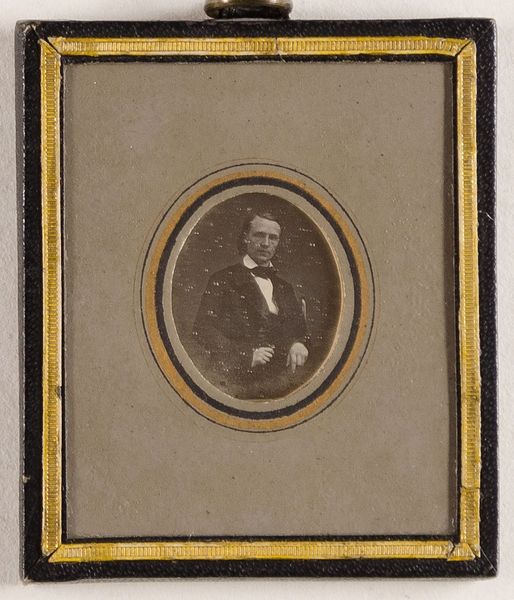
Titel: Unbekannter Mann
Standort: Hamburg
Institution: Museum für Kunst und Gewerbe Hamburg
Schlagwörter: mann, portrait, foto, fotografie, photographie, photo, lichtbild, daguerreotypie, bildwerke, angewandte und bildende kunst, hessische systematik, porträt, porträtfotografie, porträtphotographie, hüftbild